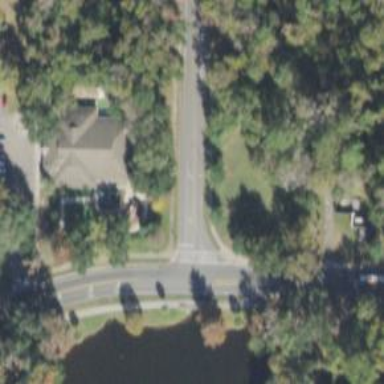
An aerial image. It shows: Marked road crossing.